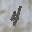
Label: 4